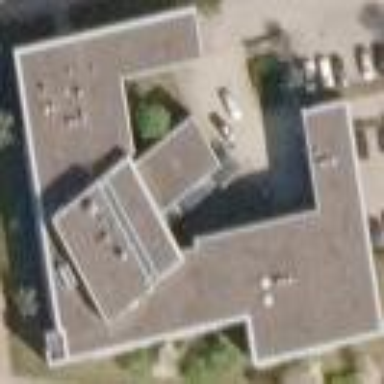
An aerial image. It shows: Hospital building.